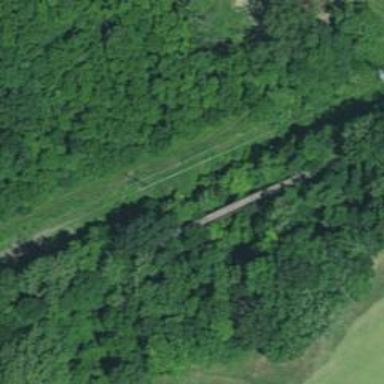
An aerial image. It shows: Abandoned railway passing under cycleway bridge.